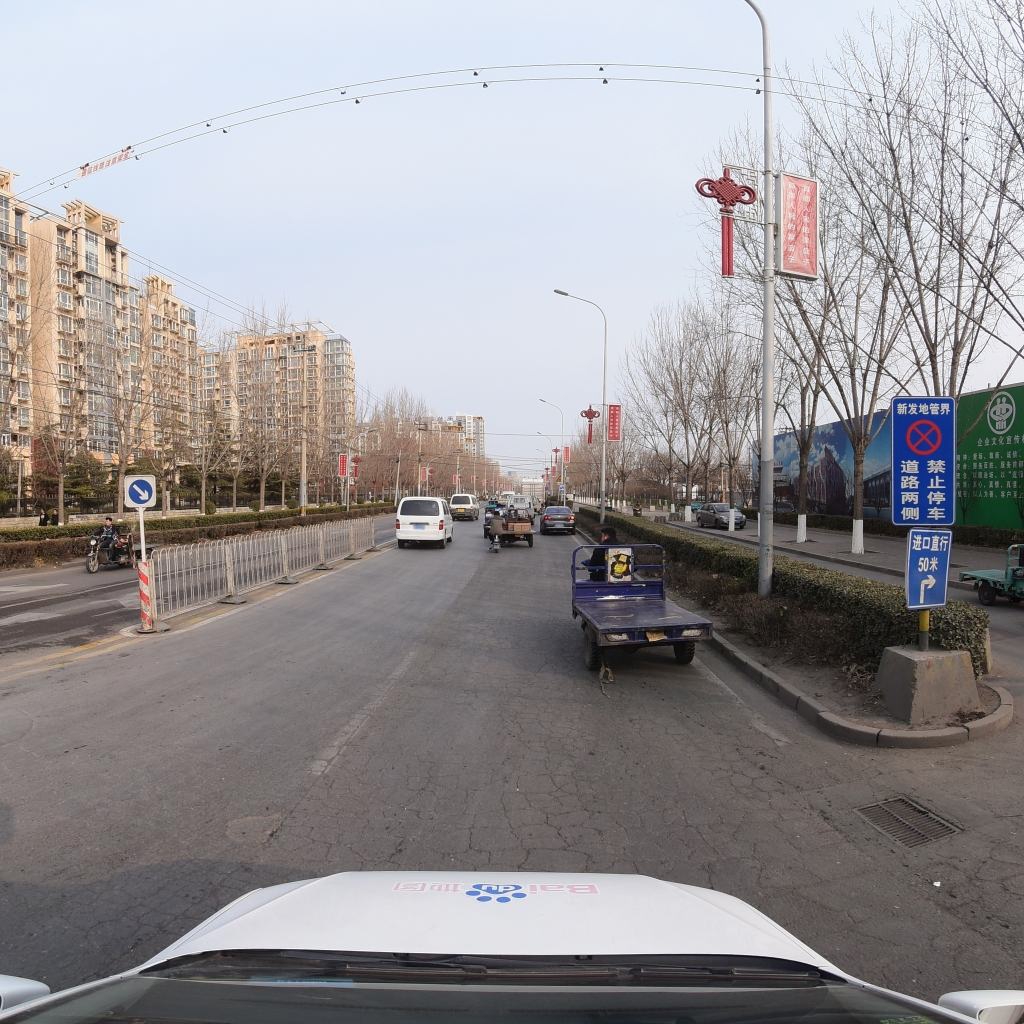
Region: Fengtai
Road damage annotations: alligator crack, pothole